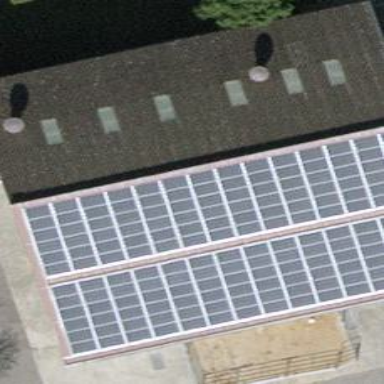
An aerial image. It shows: Solar power generator with photovoltaic panels.